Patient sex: M
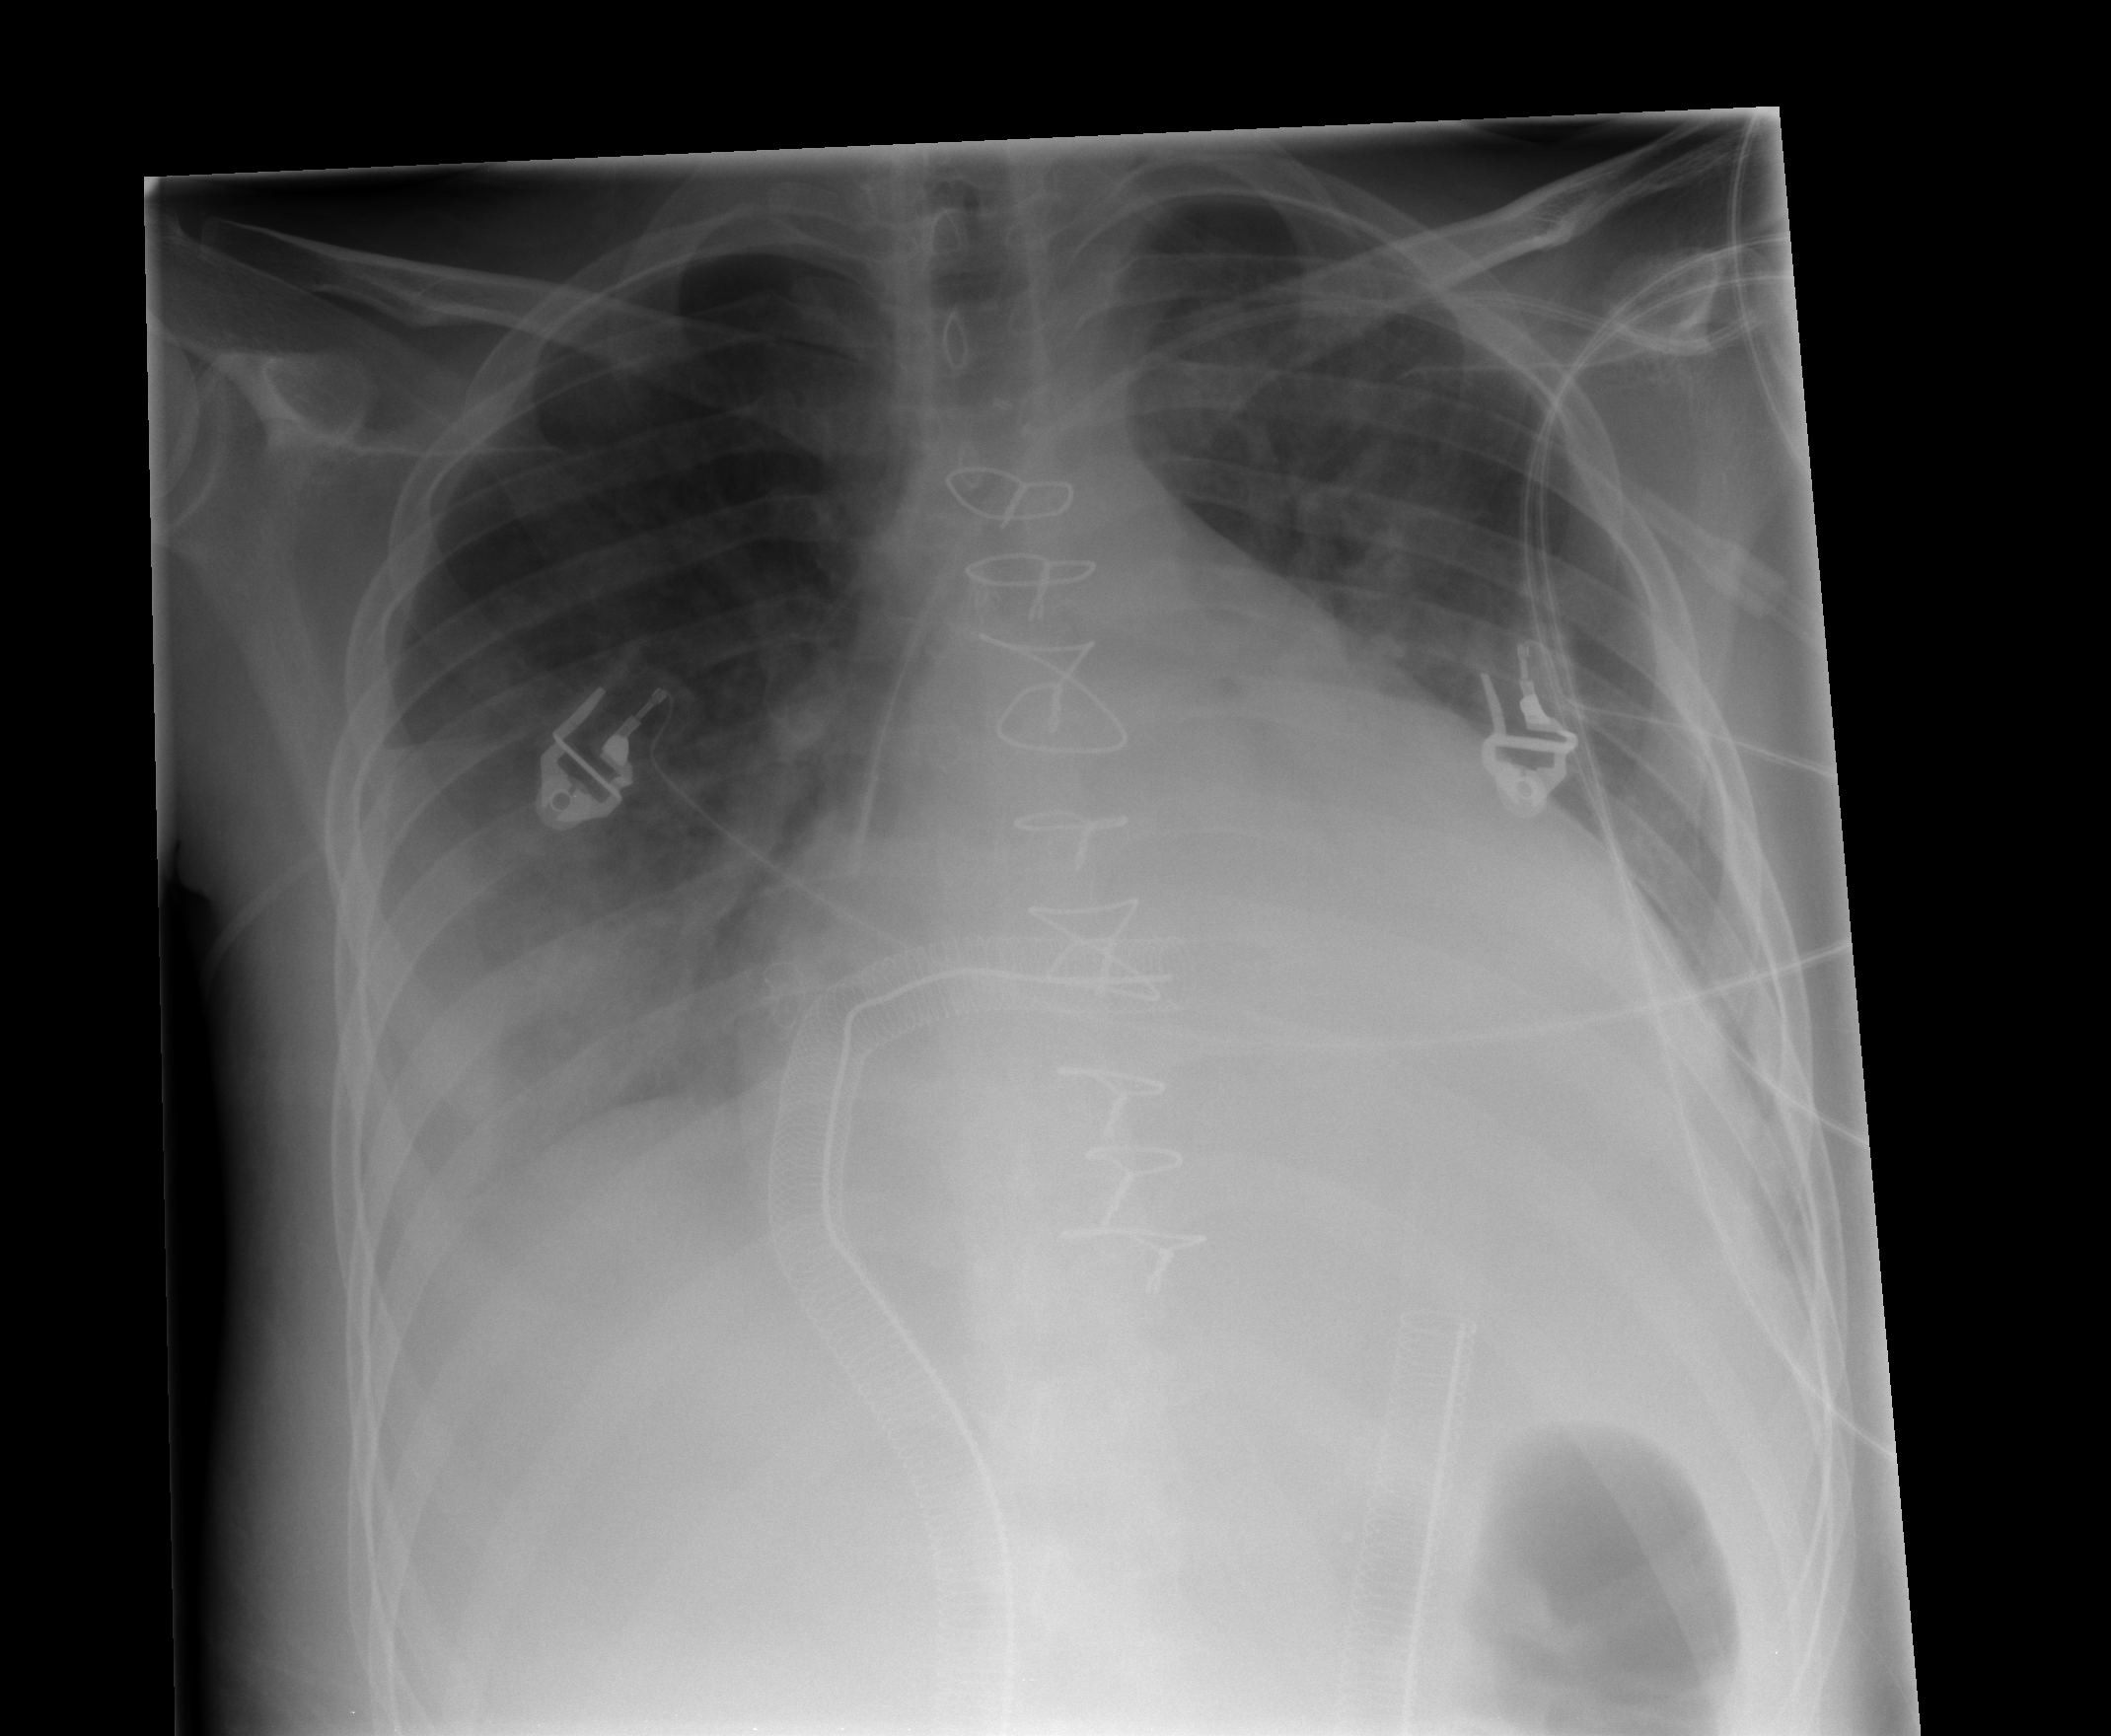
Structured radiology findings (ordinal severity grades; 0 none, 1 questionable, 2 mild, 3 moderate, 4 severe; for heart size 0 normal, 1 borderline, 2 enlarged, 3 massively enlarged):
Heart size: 3
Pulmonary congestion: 2
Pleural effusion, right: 3
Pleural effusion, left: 1
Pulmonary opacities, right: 2
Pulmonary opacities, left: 2
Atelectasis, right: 3
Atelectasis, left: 2